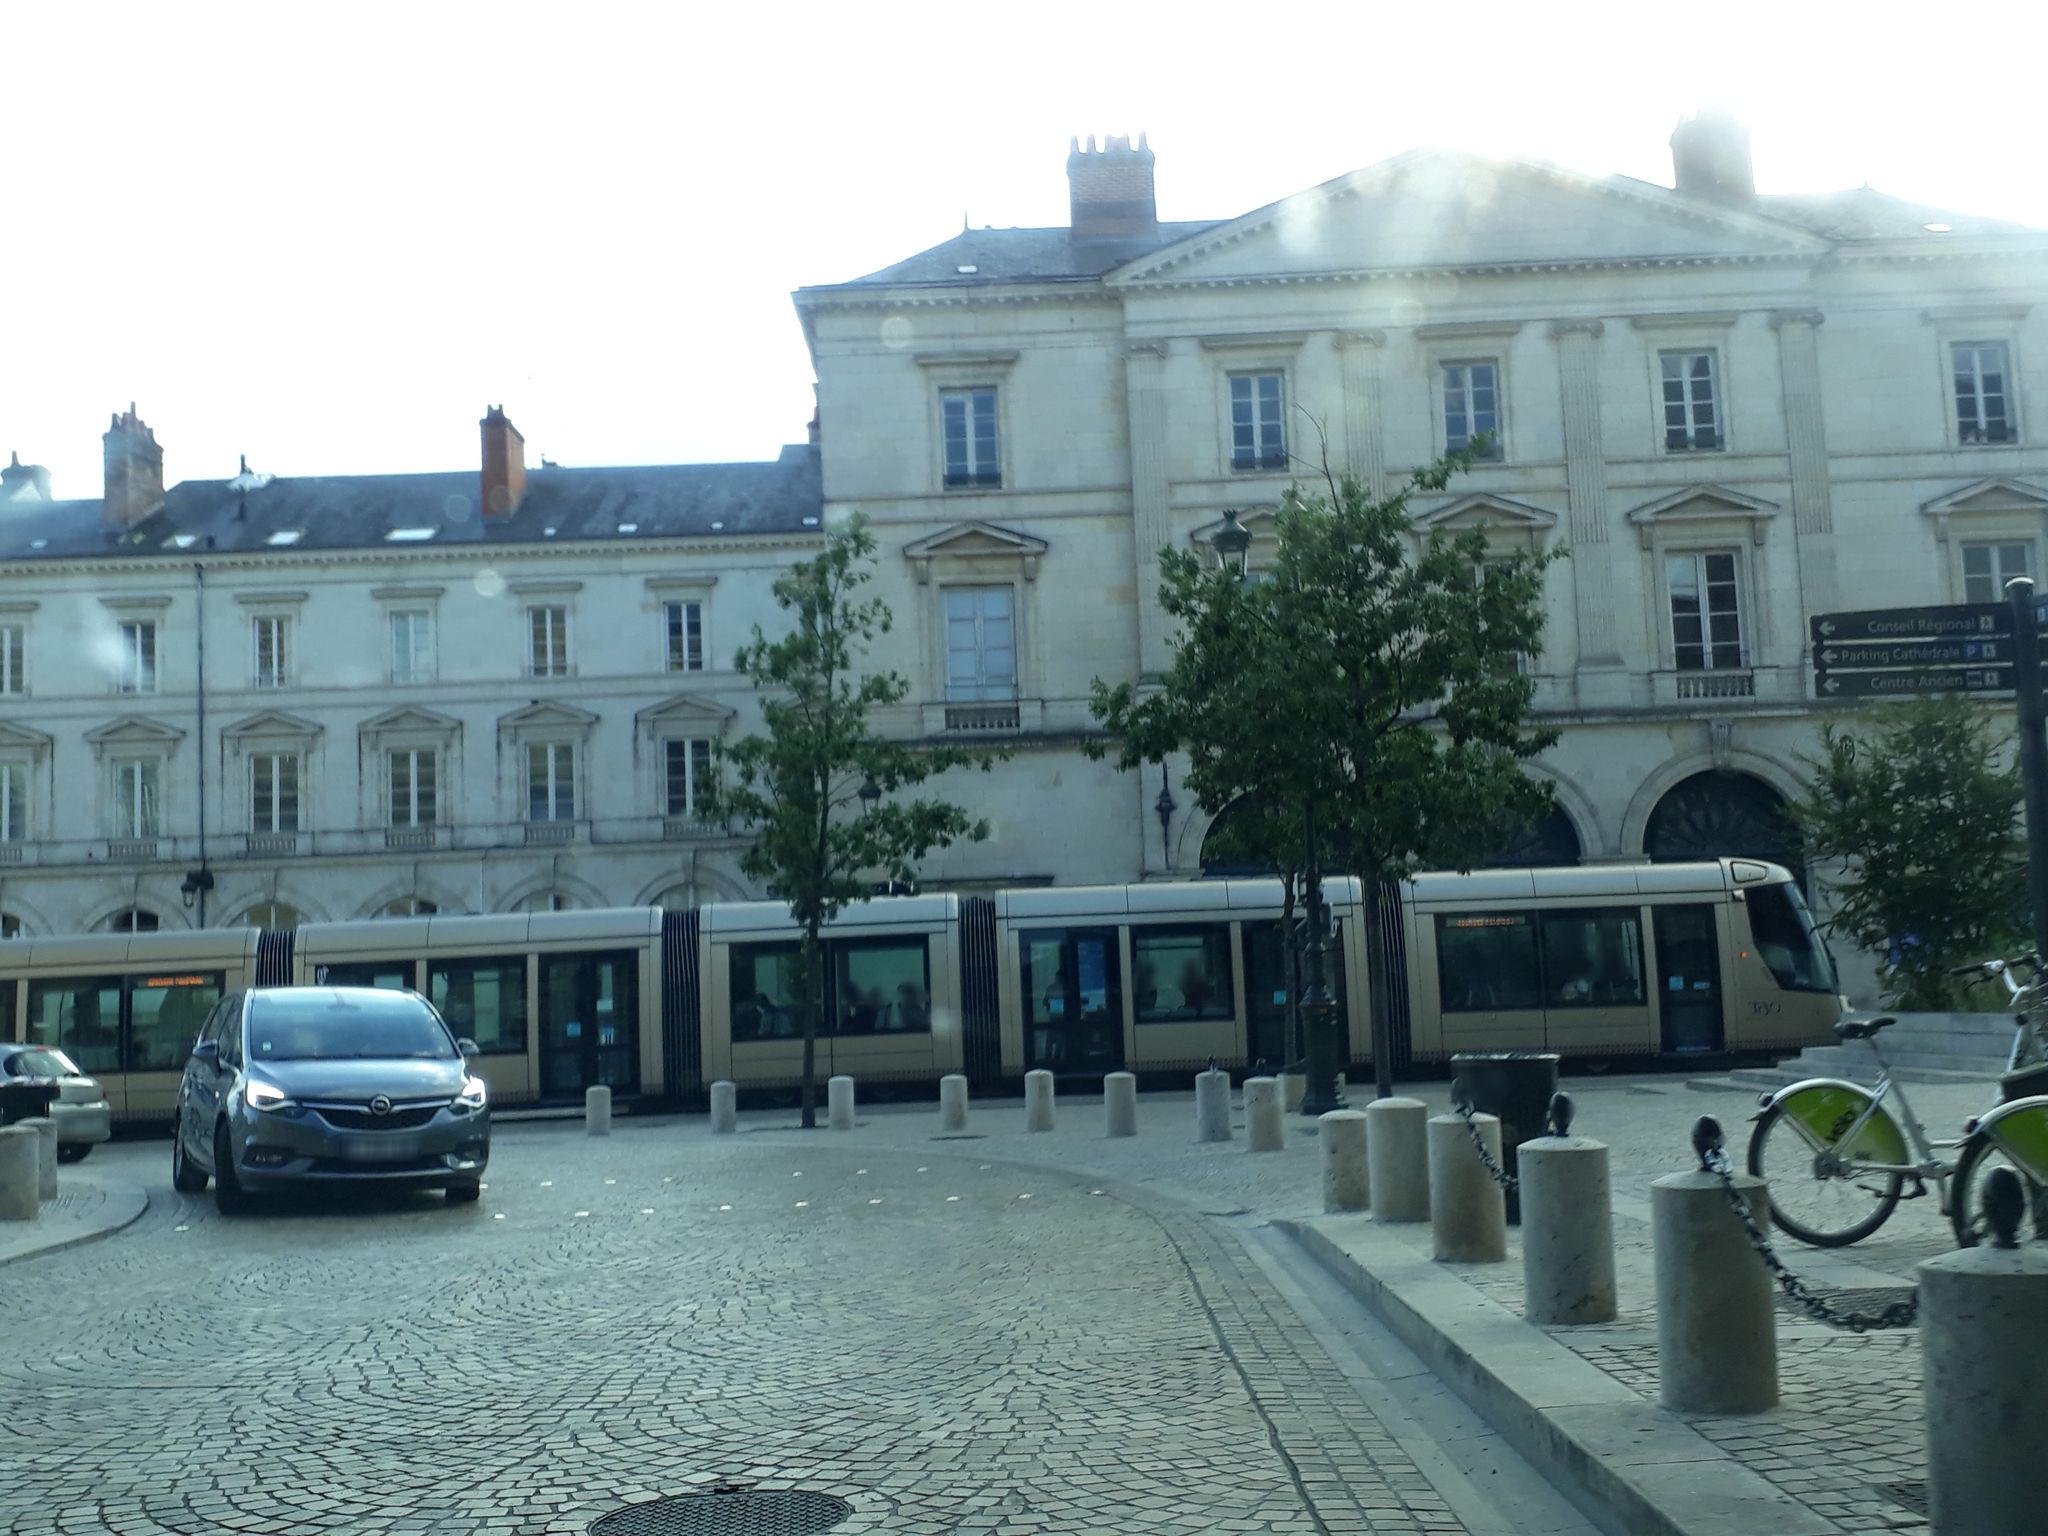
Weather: clear
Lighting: day
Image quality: good
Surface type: walking surface
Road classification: tertiary, living_street
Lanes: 2
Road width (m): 6
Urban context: urban centre
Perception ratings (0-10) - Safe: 0.66, Lively: 8.78, Beautiful: 6.71, Boring: 2.94, Depressing: 3.59, Wealthy: 7.52